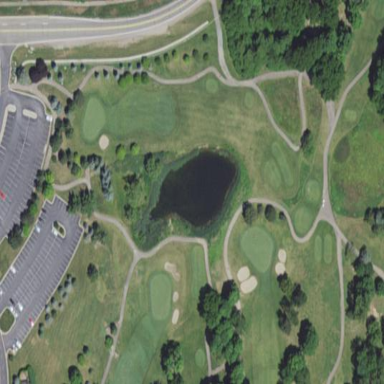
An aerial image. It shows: Water hazard in golf course. The hazard is natural water feature.